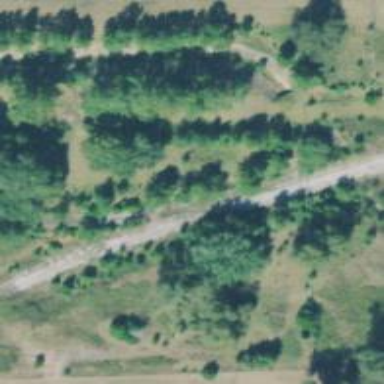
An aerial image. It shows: Disused railway spur line.